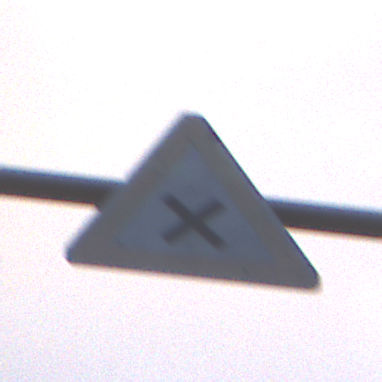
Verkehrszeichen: KreuzungOderEinmuendung
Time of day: SunriseSunset
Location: Outdoor (Nature)
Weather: PartlyCloudy
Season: Autumn
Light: Natural